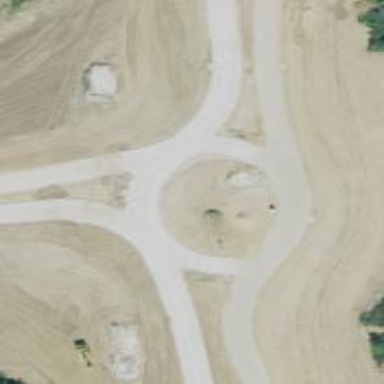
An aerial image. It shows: Secondary road around roundabout.